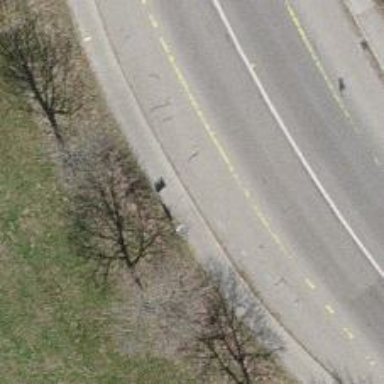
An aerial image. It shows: Bus stop along the road.